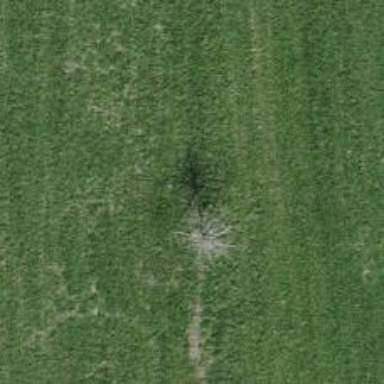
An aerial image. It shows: Single tag "natural: tree."